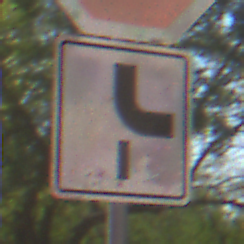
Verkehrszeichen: VerlaufVorfahrtsstrasse10
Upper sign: Stop
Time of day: MorningAfternoon
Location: Outdoor (Nature)
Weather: Clear
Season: Summer
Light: Natural